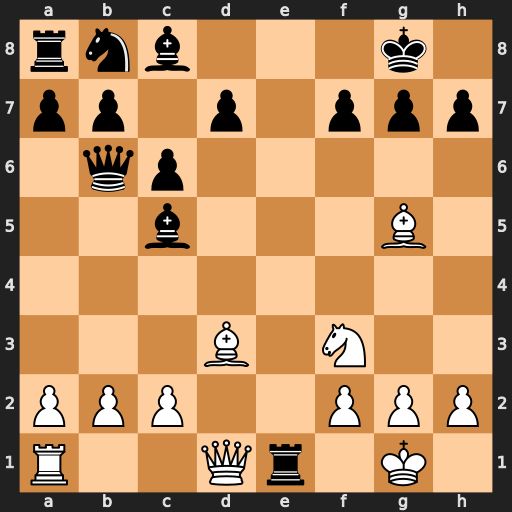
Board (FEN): rnb3k1/pp1p1ppp/1qp5/2b3B1/8/3B1N2/PPP2PPP/R2Qr1K1
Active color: w
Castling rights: -
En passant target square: -
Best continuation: Qxe1 Bxf2+ Qxf2 Qxf2+ Kxf2